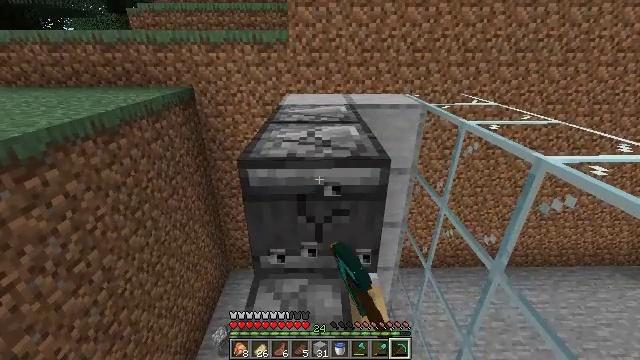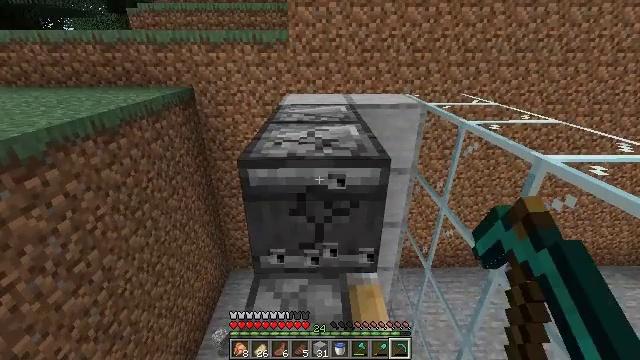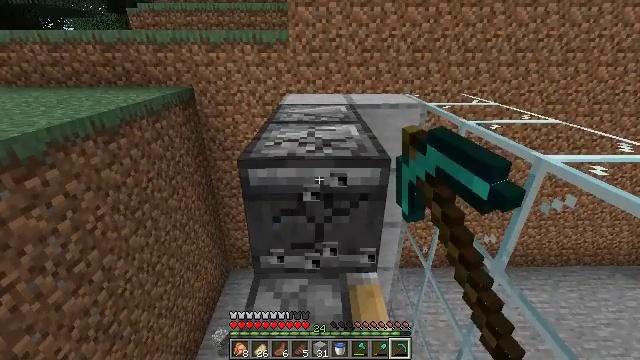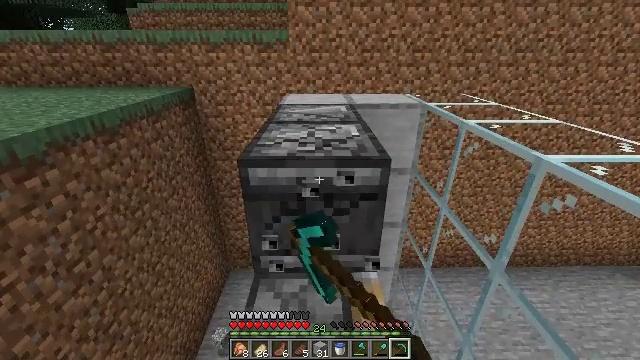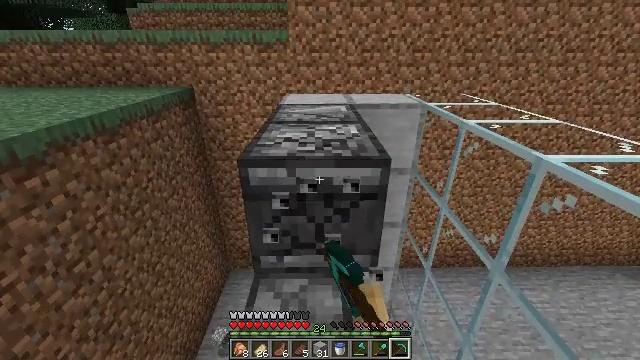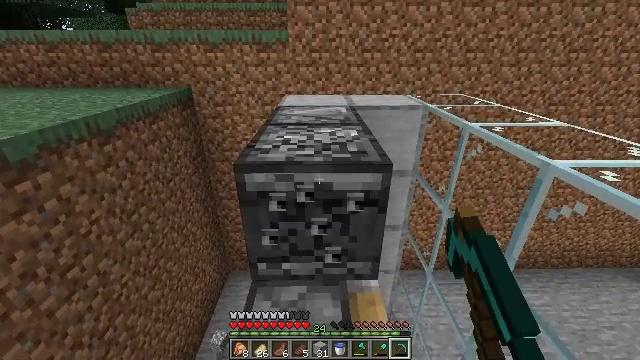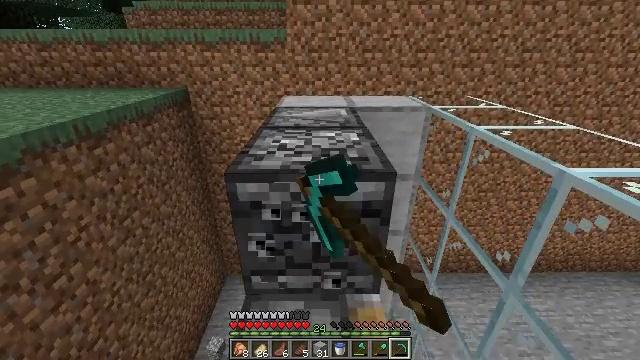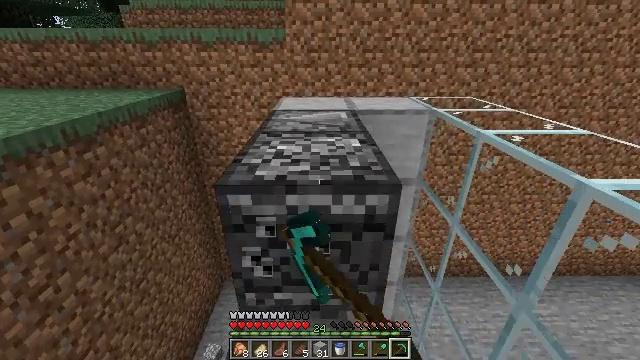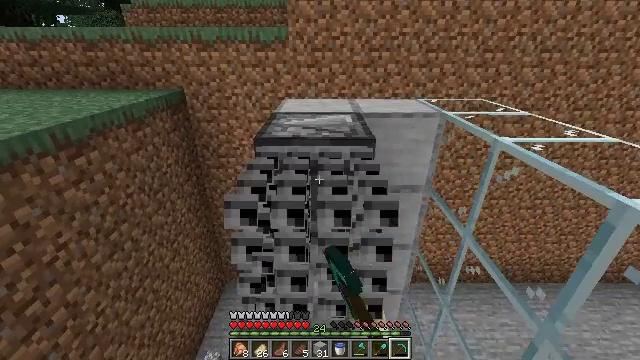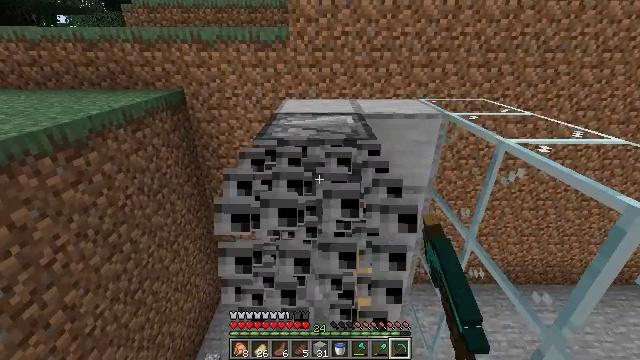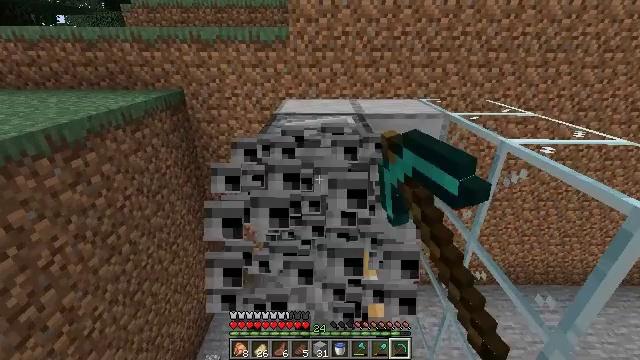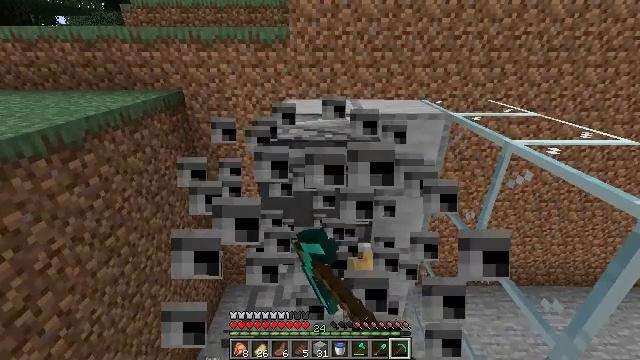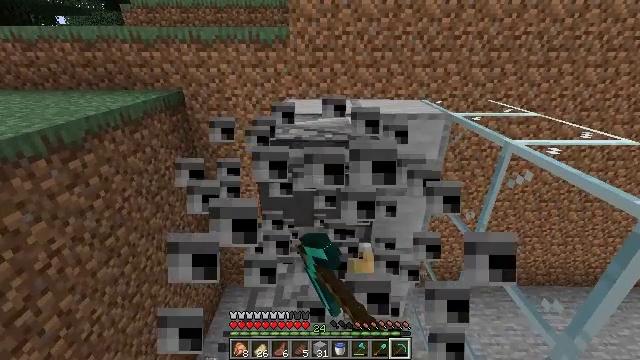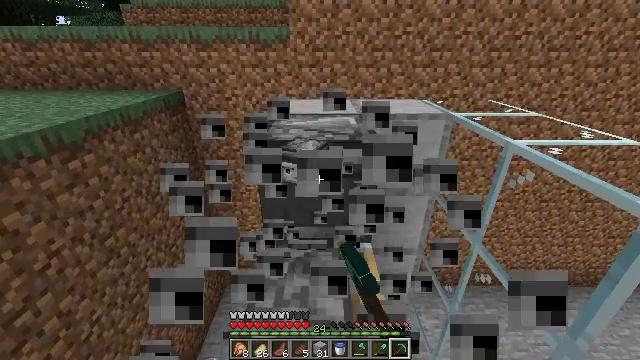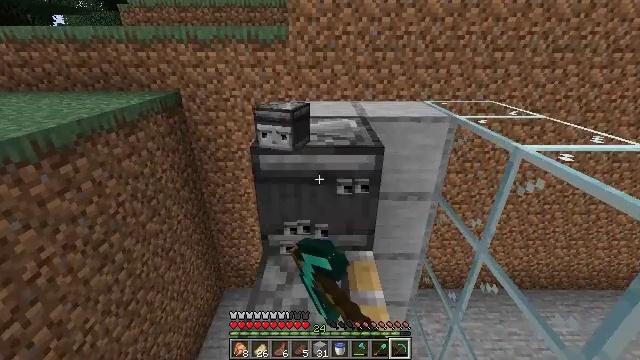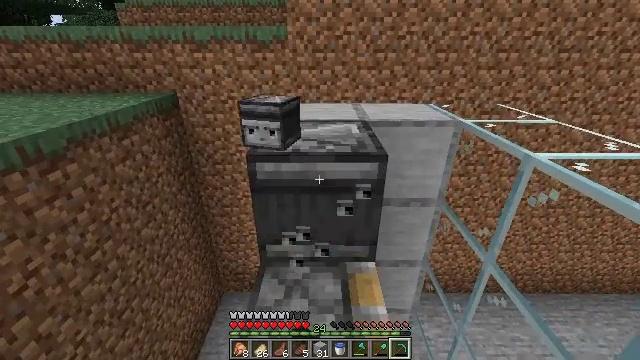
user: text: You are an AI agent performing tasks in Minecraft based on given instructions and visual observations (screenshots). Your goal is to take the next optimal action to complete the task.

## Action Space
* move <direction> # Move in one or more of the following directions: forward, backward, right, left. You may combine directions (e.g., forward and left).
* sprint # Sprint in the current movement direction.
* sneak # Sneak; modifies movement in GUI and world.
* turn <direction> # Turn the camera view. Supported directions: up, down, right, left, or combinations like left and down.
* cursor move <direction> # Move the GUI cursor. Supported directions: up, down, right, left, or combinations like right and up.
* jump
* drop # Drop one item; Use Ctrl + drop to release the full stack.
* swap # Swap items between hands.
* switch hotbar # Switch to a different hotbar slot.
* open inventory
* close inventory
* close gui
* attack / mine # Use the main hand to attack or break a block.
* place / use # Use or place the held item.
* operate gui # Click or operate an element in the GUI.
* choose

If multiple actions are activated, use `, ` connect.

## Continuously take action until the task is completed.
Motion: motion action
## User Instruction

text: Get observer for redstone contraptions.
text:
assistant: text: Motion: attack / mine
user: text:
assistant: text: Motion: attack / mine
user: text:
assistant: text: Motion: attack / mine
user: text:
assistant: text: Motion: attack / mine
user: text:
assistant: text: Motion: move forward, attack / mine
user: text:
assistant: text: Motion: move forward, attack / mine
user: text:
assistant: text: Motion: move forward, attack / mine
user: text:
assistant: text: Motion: attack / mine
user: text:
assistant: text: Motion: attack / mine
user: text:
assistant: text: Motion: attack / mine
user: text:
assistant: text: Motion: attack / mine
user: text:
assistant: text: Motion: attack / mine
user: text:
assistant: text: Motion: attack / mine
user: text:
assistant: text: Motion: move forward, attack / mine
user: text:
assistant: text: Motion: move forward, attack / mine
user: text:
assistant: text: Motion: move forward, attack / mine
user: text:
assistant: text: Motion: attack / mine
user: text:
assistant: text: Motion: attack / mine
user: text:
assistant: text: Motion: attack / mine
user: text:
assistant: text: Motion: attack / mine
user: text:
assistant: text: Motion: attack / mine
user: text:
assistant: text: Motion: attack / mine
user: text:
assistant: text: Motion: attack / mine
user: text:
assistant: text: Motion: attack / mine
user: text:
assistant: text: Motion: attack / mine
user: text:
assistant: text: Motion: attack / mine
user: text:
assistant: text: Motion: attack / mine
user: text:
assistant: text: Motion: attack / mine
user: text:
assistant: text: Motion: move forward, attack / mine
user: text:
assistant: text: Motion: move forward, attack / mine